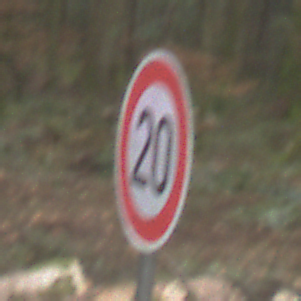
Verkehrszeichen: Geschwindigkeit20
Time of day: Midday
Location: Outdoor (Nature)
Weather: Overcast
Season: NotSpecified
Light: Natural